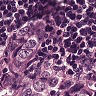
Metastatic tissue present: yes